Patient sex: F
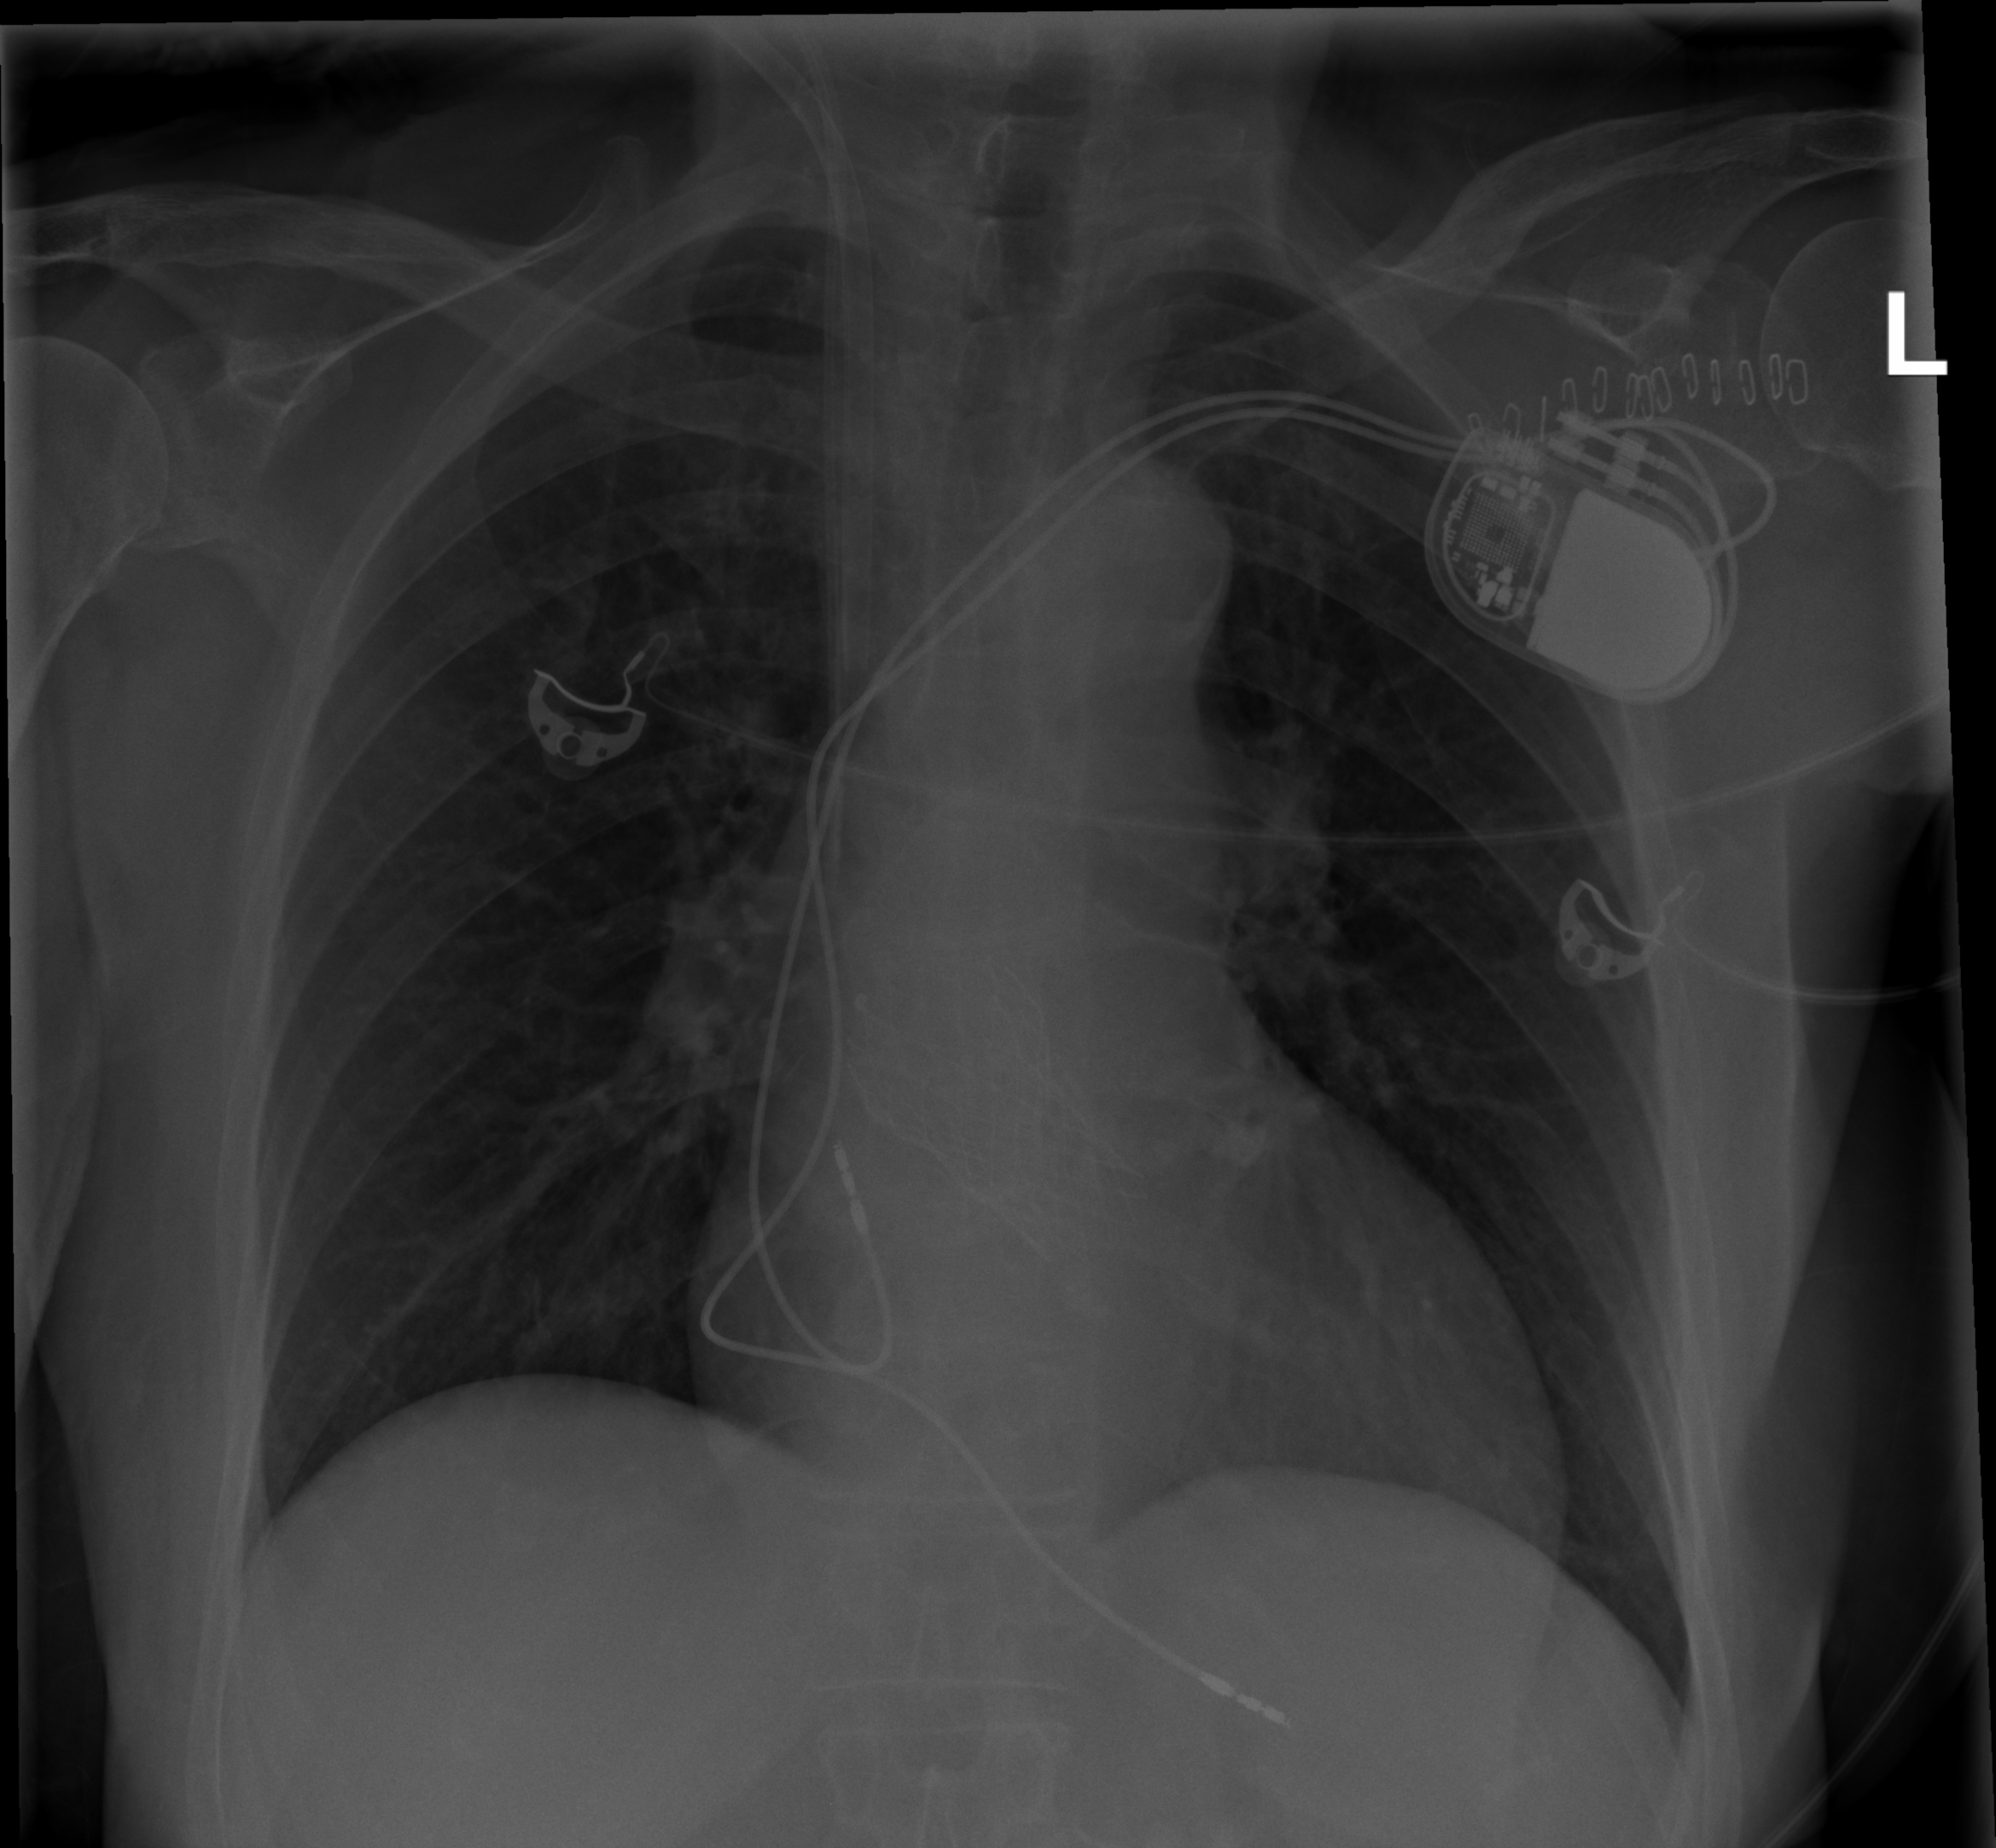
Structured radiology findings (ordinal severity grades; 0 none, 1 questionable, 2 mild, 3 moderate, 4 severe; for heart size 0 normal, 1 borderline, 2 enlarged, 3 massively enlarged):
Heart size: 0
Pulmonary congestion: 1
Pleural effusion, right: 0
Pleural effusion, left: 0
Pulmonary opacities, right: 0
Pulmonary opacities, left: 0
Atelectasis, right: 0
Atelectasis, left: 0